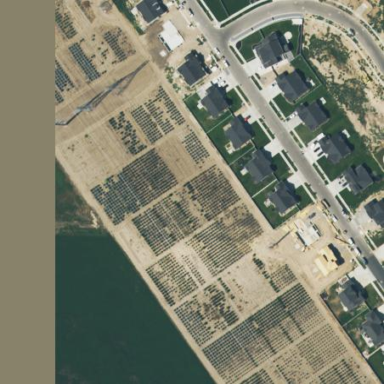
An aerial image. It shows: Plant nursery area.